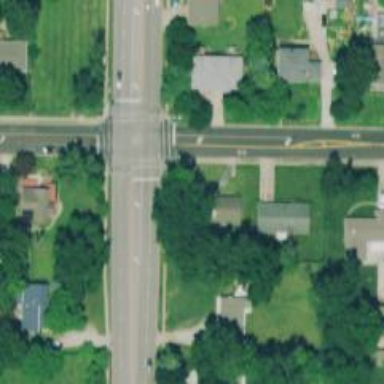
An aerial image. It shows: Solid stop line on the road.